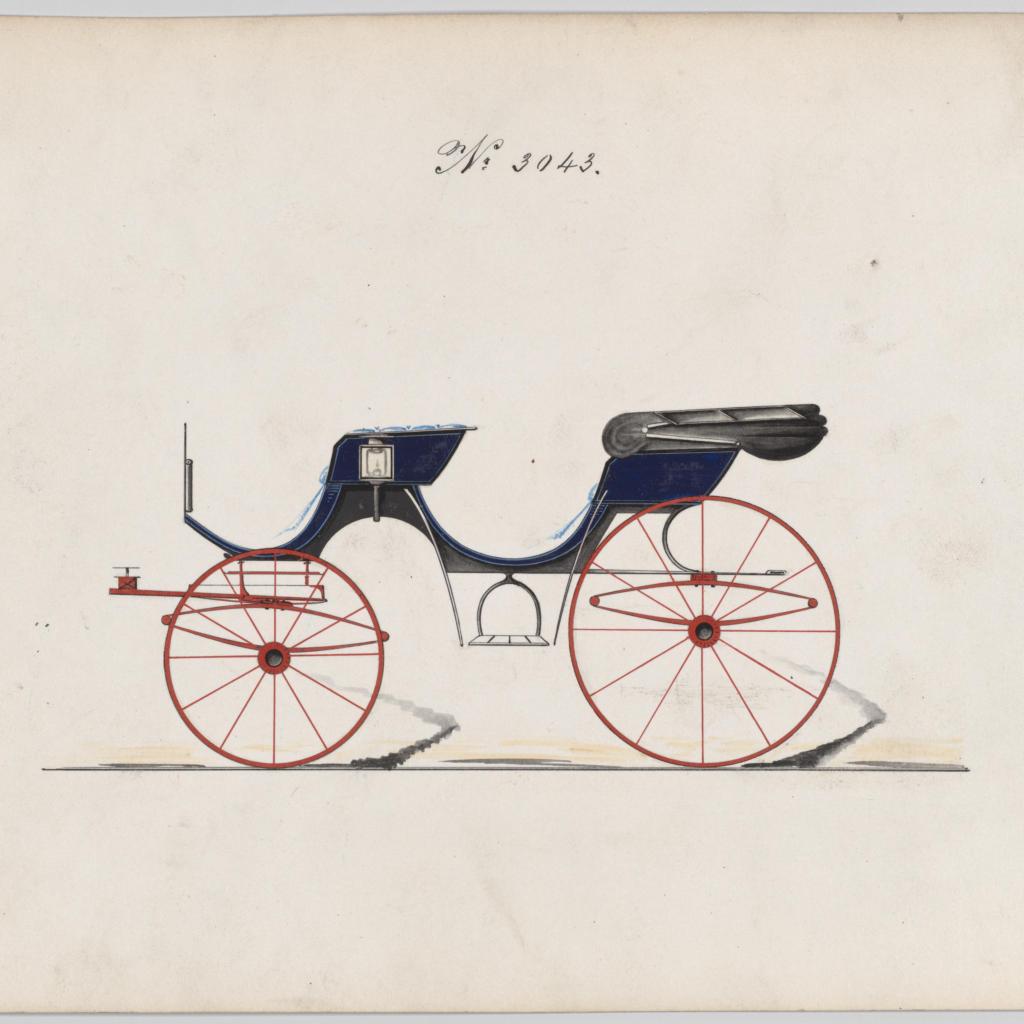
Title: Design for 2 seat Phaeton, no. 3043
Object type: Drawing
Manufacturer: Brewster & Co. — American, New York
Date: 1874
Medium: Pen and black ink, watercolor and gouache with gum arabic
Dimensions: sheet: 7 5/16 x 9 3/4 in. (18.6 x 24.8 cm)
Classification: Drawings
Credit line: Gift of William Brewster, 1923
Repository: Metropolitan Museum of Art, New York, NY